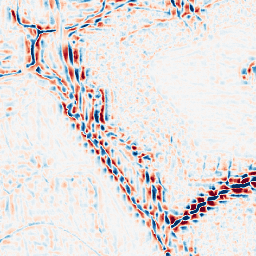
Category: wavelet
Decomposition family: wavelet_reverse_biorthogonal
Decomposition parameters: wavelet: rbio4.4
level: 3
Upsampling method: sinc_hamming
Upsampling parameters: scale: 2
kernel_size: 4
Upsampling scale: 2